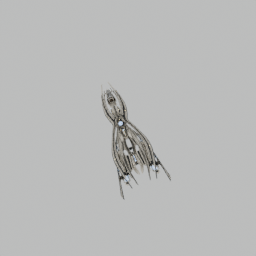
Label: mechanical